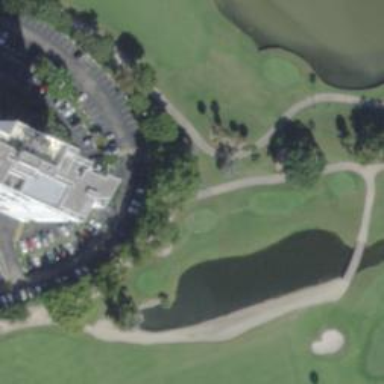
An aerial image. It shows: Service road designated as golf cart path.